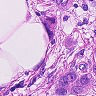
Metastatic tissue present: yes